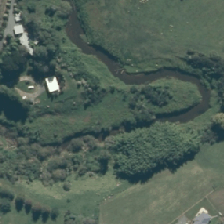
Land cover: low_producing_grassland